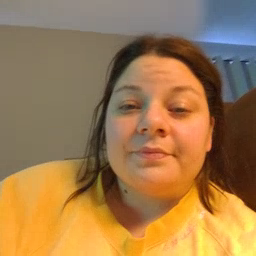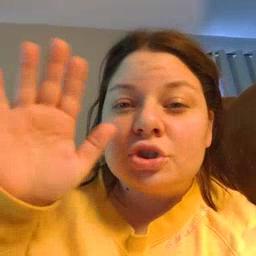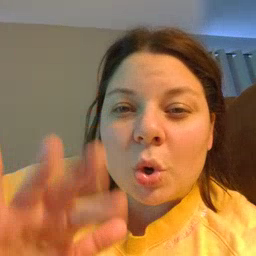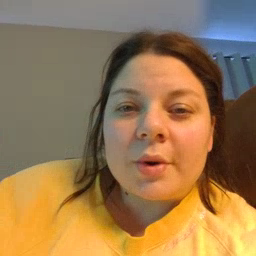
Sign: snow